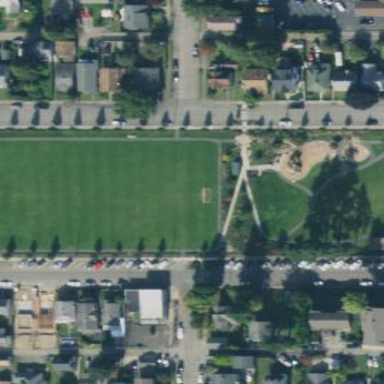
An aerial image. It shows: Park.